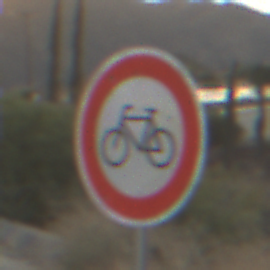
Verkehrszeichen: VerbotRadverkehr
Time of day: SunriseSunset
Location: Outdoor (RoadRail)
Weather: PartlyCloudy
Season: NotSpecified
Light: Natural